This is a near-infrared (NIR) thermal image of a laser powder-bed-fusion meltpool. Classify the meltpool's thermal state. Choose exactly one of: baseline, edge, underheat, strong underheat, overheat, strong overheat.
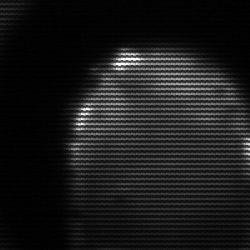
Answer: edge